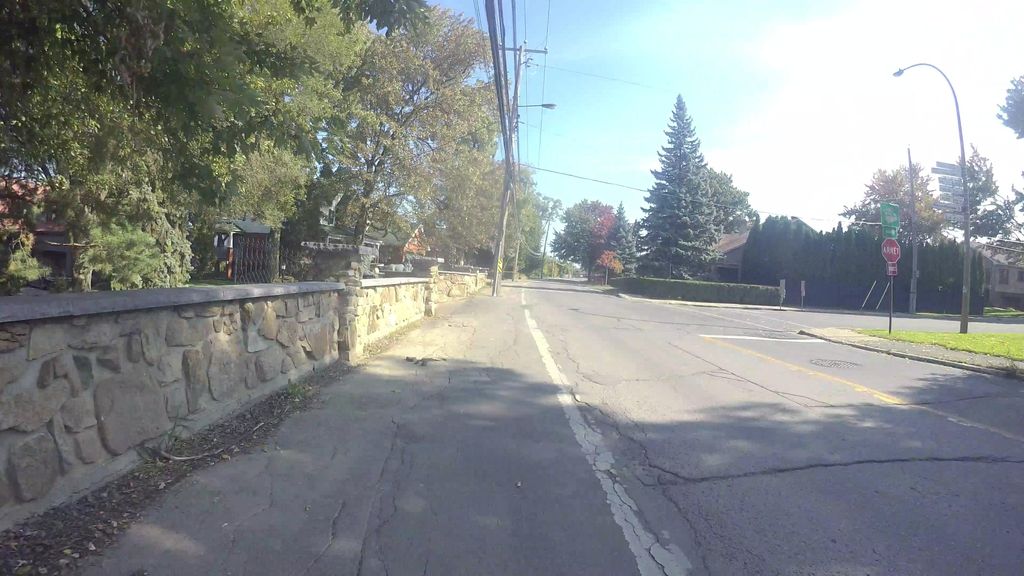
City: montreal